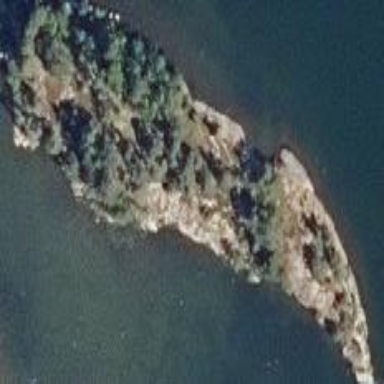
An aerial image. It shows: Islet.